Question: I am working on matlab gui now.
I would like to display outline text like here :

But I can not find it...
Could it be possible to do it in matlab ?
Is there any Option to display outline text ?
I would appreciate for any help/ advice please.
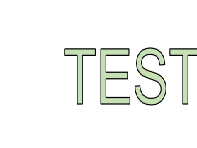
Answer: MATLAB does not support text decoration like this. You would need to specify a 'FontName' when creating a 'text' object and find a font that has an outline.
'''
text(x, y, 'TEST', 'FontName', 'SomeFontWithOutline');
'''
Your other option is going to use Java to display and decorate your text for you. <URL>